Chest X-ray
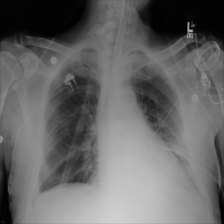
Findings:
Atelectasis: negative
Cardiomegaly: negative
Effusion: negative
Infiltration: negative
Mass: negative
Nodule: negative
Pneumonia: negative
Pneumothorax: negative
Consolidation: negative
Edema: negative
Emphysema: negative
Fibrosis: negative
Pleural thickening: negative
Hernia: negative